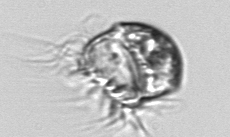
Label: Leegaardiella_ovalis